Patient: sex M, age 22
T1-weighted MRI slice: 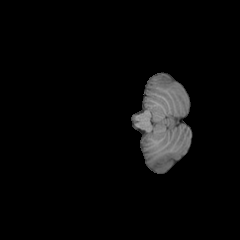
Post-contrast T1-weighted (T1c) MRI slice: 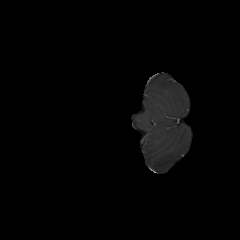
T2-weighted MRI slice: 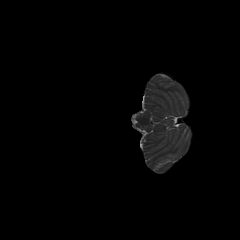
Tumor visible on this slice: no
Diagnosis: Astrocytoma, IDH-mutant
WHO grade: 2